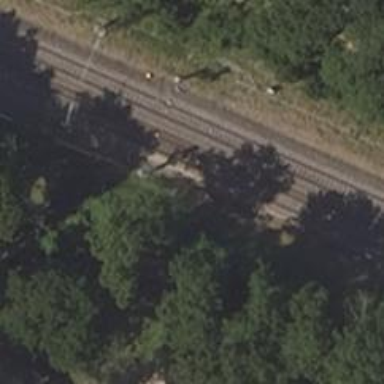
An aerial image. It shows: Railway signal.